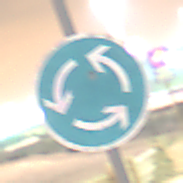
Verkehrszeichen: Kreisverkehr
Umgebung: Outdoor, Urban
Tageszeit: Night
Wetter: PartlyCloudy
Licht: Artificial
Jahreszeit: NotSpecified
Kontrast: HighContrast